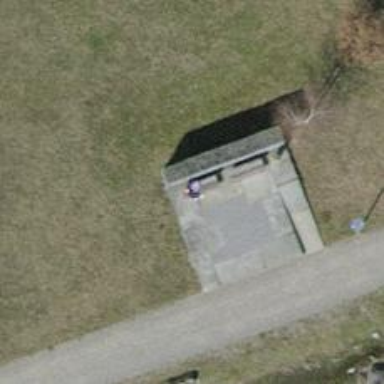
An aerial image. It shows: Bench.